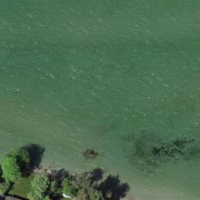
EUNIS habitat code: 14
Species observed at this site:
Chroicocephalus ridibundus
Phalacrocorax carbo
Larus michahellis
Podiceps cristatus
Cygnus olor
Ardea alba
Actitis hypoleucos
Mareca strepera
Anas platyrhynchos
Fulica atra
Motacilla cinerea
Mergus merganser
Aythya ferina
Anser anser